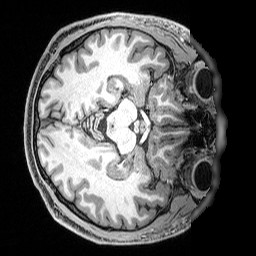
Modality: T1w
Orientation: axial
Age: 26
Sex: male
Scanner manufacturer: siemens
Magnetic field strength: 3 T
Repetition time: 2.5 s
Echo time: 0.0029 s